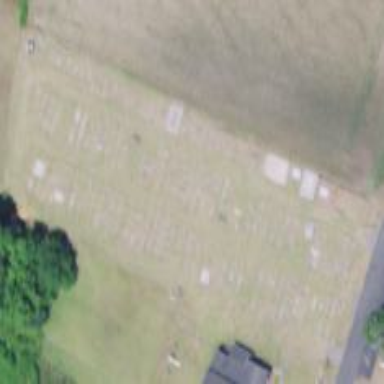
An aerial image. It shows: Cemetery.